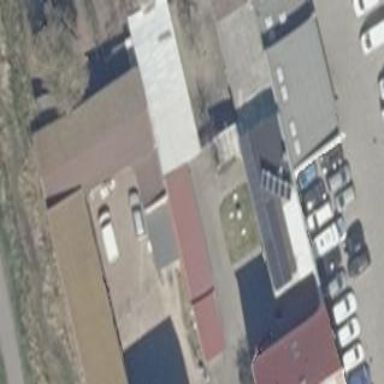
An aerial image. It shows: Shed.